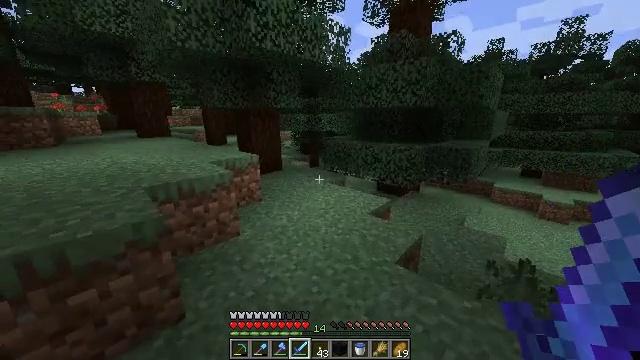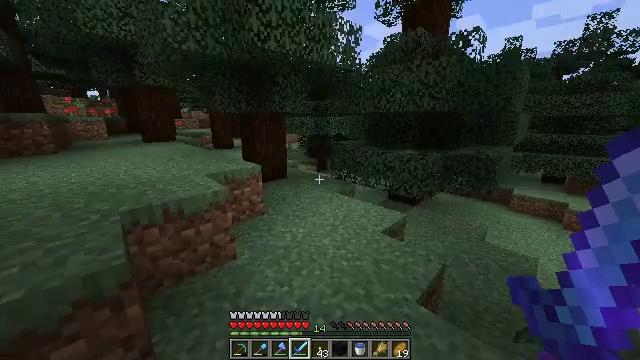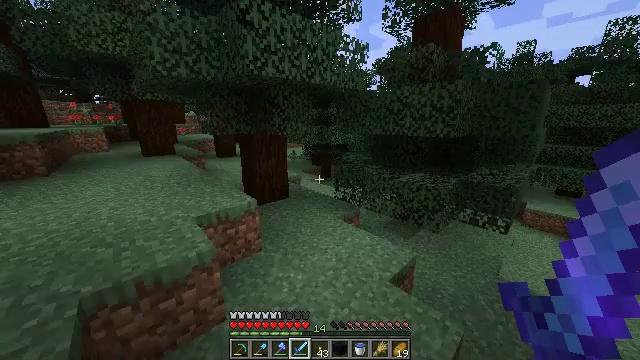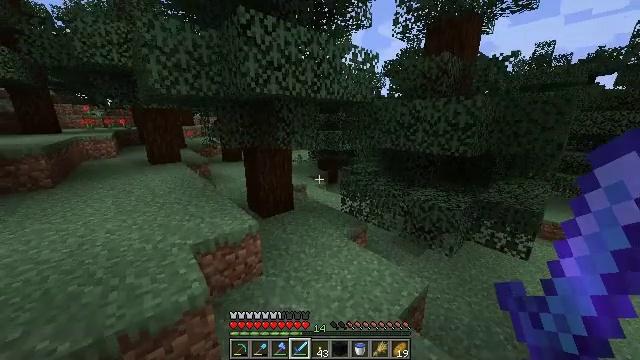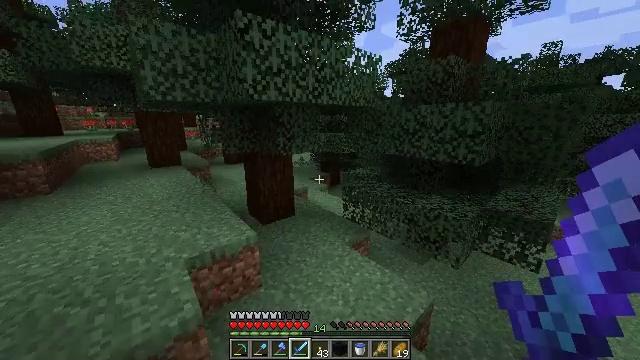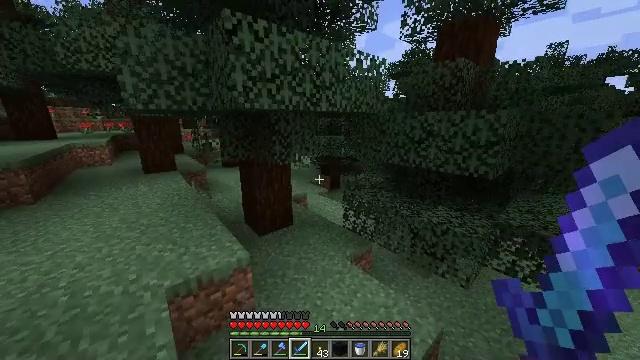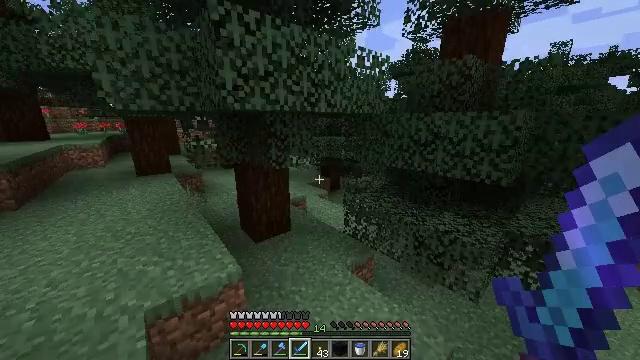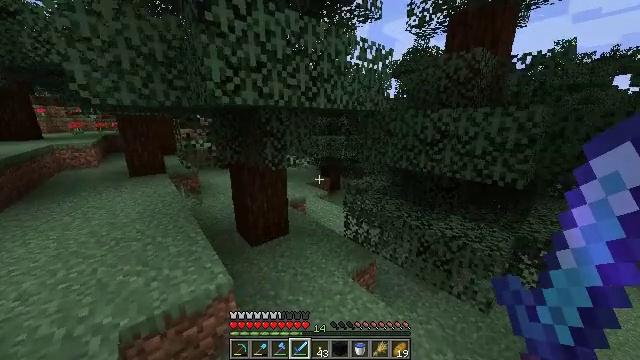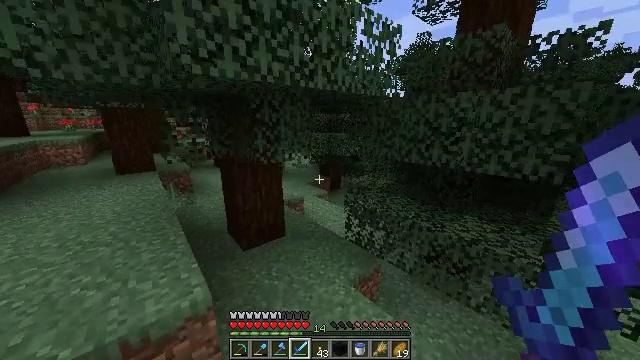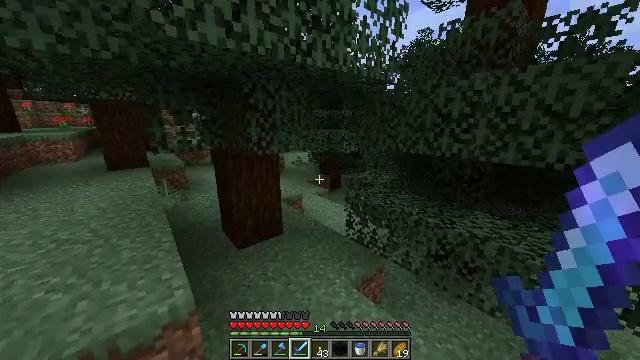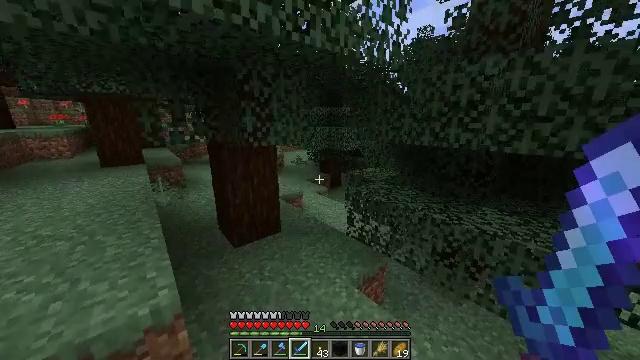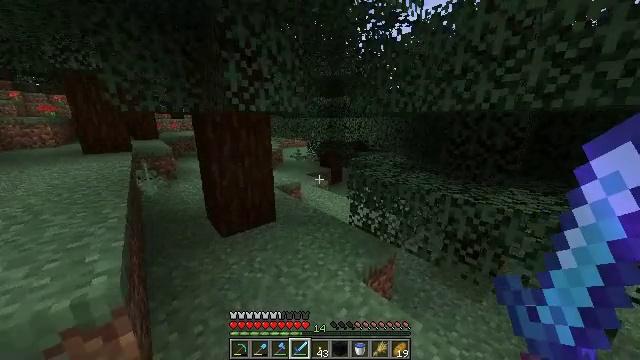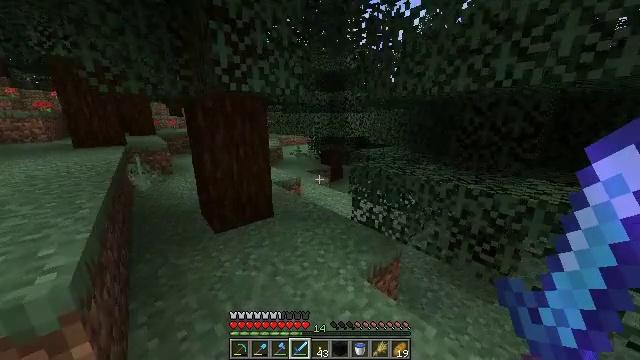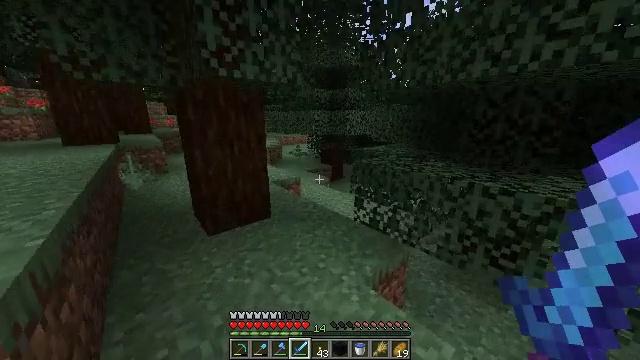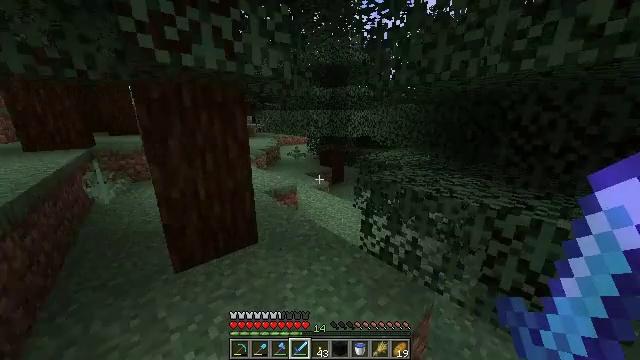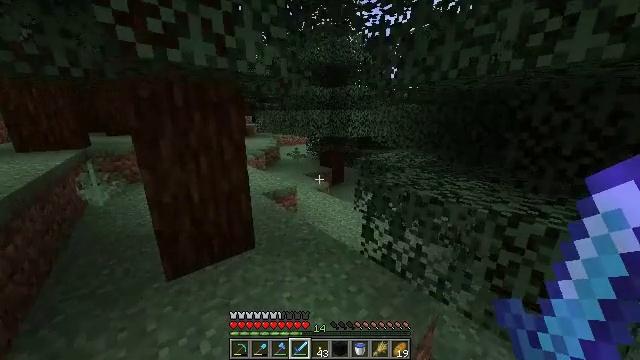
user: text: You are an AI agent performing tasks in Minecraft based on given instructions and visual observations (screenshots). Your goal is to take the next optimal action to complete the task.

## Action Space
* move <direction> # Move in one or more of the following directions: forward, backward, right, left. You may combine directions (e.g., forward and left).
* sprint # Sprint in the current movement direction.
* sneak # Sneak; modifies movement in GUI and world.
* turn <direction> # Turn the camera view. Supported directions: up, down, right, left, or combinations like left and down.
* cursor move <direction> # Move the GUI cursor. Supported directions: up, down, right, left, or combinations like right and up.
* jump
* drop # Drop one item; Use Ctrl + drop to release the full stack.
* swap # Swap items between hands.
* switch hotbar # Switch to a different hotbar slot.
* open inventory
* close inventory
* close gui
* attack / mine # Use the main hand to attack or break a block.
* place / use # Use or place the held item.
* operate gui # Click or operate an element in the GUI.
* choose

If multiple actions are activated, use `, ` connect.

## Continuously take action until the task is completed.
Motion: motion action
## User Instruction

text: Break the sweet berry bush to collect berries.
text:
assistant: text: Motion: move forward, sprint, turn left, jump
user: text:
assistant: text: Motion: move forward, sprint, turn left, jump
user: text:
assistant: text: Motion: move forward, sprint, turn left, jump
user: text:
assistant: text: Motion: move forward, sprint, jump
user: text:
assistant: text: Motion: move forward, sprint, jump
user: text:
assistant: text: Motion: move forward, sprint, jump
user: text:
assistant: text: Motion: move forward, sprint, jump
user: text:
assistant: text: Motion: move forward, sprint
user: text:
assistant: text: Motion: move forward, sprint
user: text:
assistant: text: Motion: move forward, sprint
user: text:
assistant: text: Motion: move forward, sprint
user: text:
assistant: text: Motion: move forward, sprint
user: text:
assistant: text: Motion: move forward, sprint
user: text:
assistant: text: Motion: move forward, sprint
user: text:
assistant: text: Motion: move forward, sprint
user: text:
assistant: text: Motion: move forward, sprint
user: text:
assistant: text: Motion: move forward, sprint
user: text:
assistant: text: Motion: move forward, sprint
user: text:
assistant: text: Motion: move forward, sprint
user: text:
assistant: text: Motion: move forward, sprint
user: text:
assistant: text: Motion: move forward, sprint
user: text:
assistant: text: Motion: move forward, sprint
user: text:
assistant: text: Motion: move forward, sprint
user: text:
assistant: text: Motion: move forward, sprint
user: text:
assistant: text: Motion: move forward, sprint, turn left
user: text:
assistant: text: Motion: move forward, sprint, turn left
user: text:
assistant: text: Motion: move forward, sprint, turn left and up
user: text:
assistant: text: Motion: move forward, sprint, turn left and up
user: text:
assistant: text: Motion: move forward, sprint, turn left and up
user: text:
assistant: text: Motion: move forward, sprint, turn left, jump